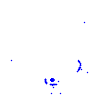
Particle: kaon